Field crop: maize
Growth stage: 2
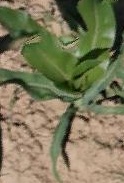
Species: maize